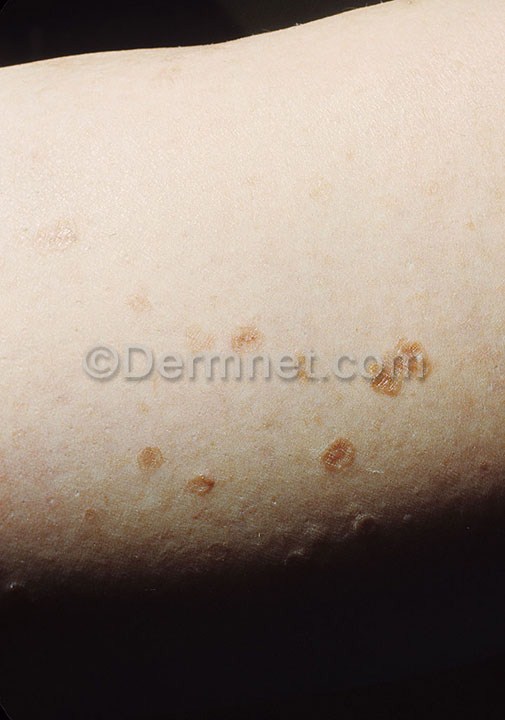
Disease: Seborrheic Keratoses and other Benign Tumors